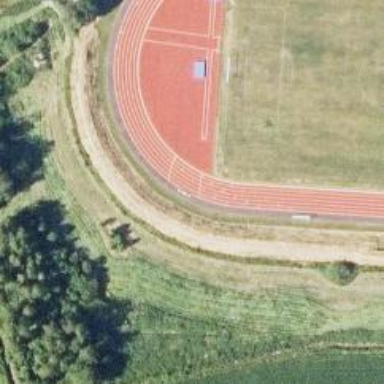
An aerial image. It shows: Track for running and athletics on leisure land.